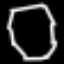
Label: octagon